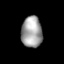
Tissue: prostate
Cell type: T cells
Senescence score: 0.2779
Nuclear area (px): 637
Mean DAPI intensity: 160.622